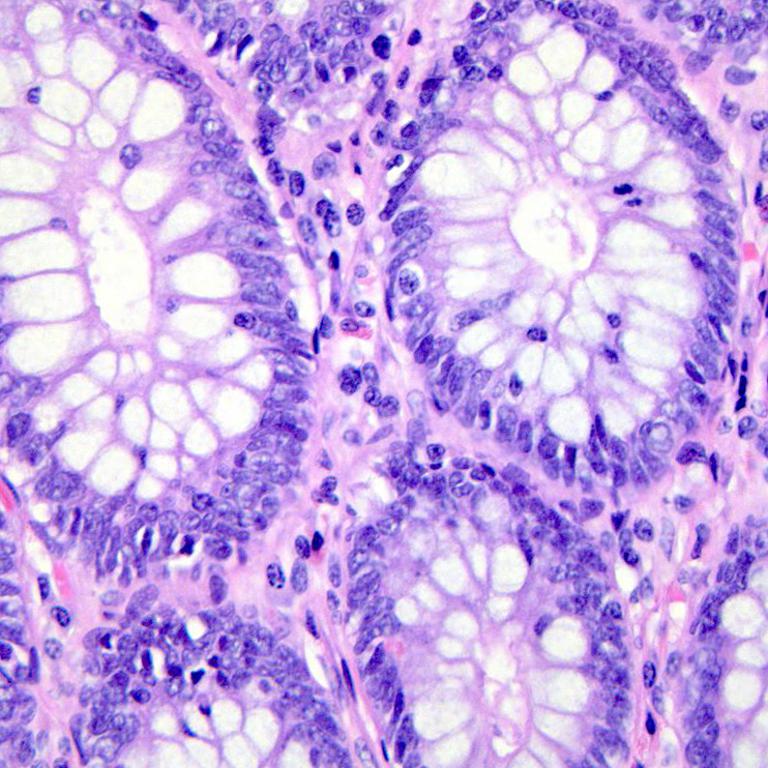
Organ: colon
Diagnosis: benign